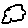
Label: cloud